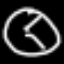
Label: clock